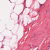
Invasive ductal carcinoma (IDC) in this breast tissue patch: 0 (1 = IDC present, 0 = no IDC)